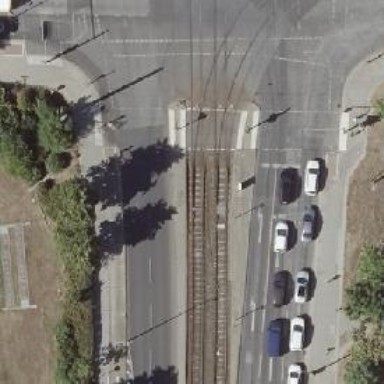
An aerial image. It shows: Footway located on traffic island.